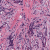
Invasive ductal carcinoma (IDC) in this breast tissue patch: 1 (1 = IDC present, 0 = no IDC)